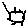
Label: sun